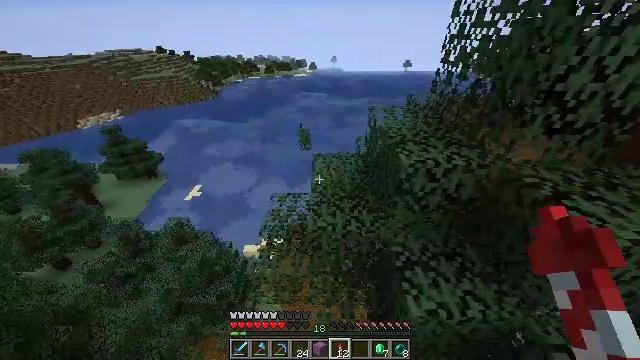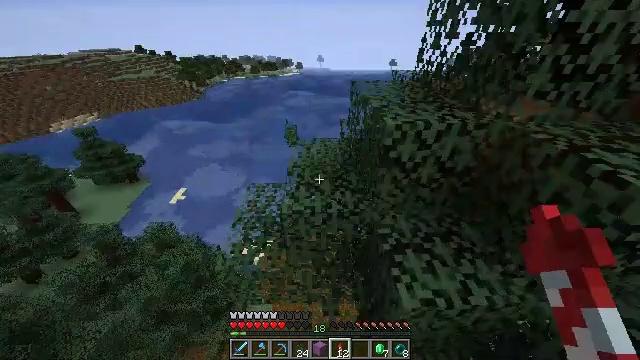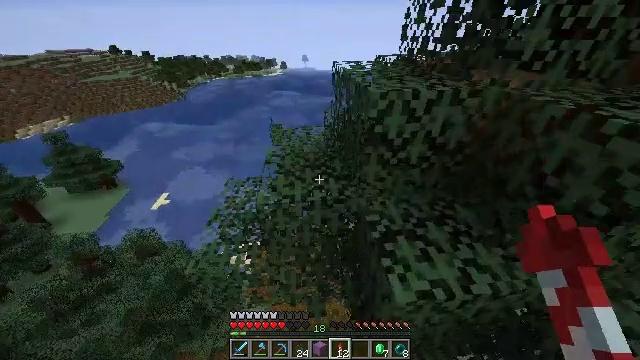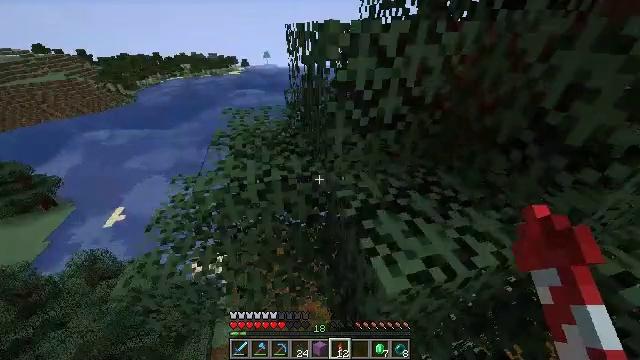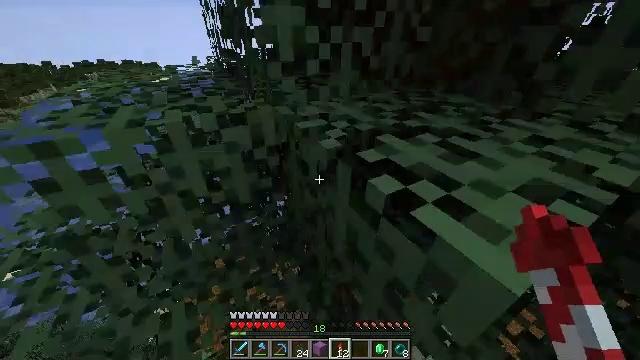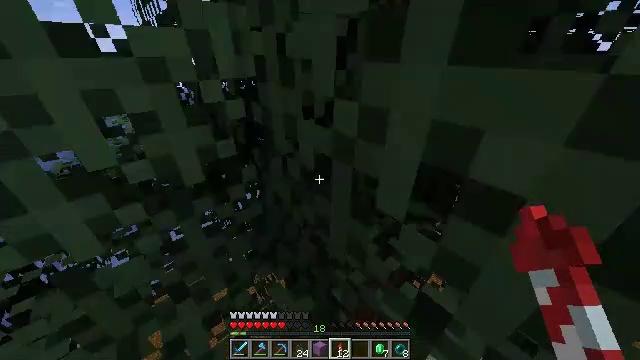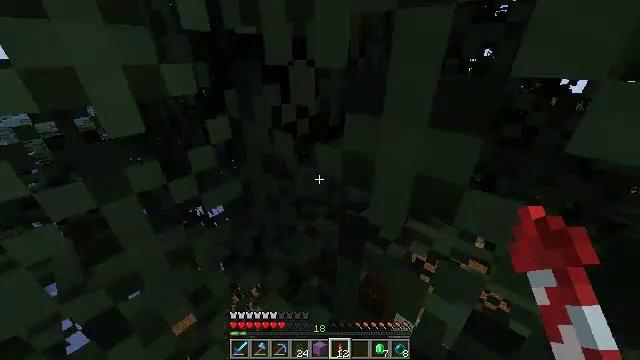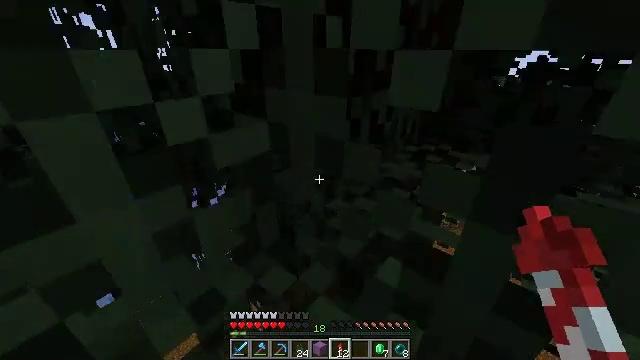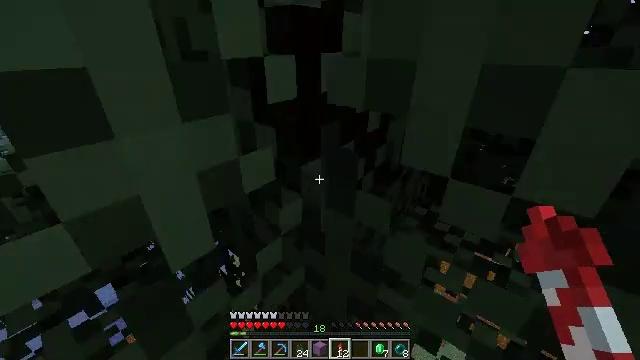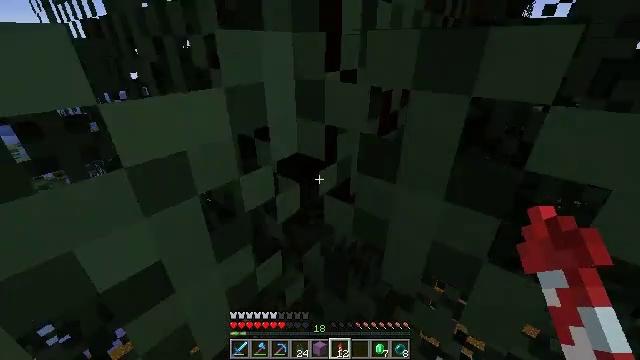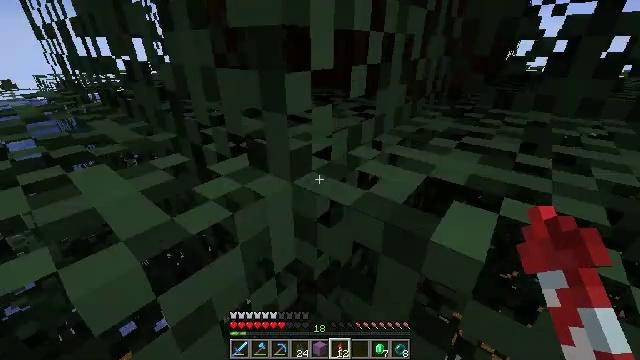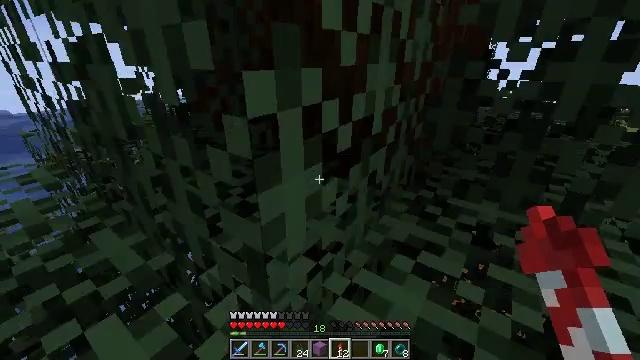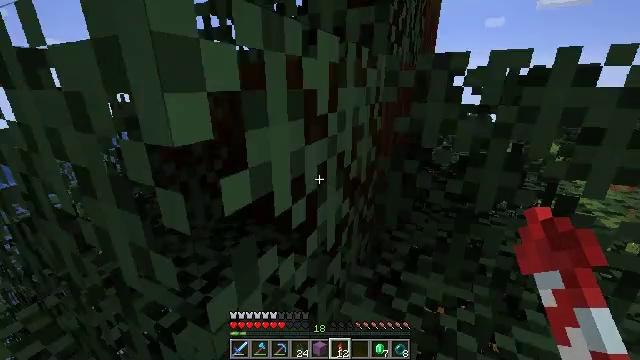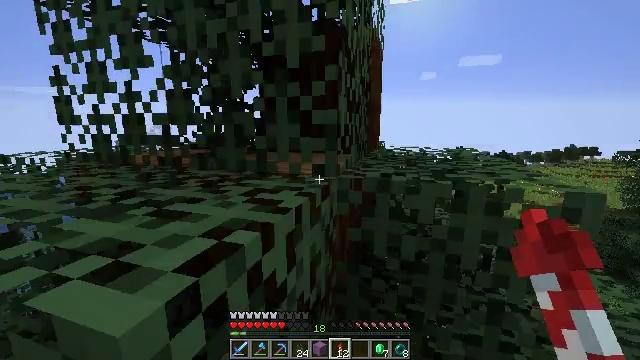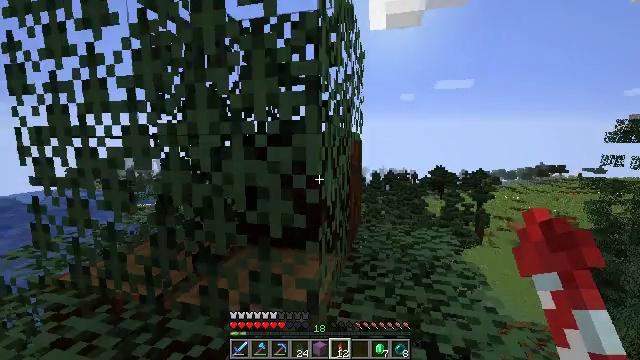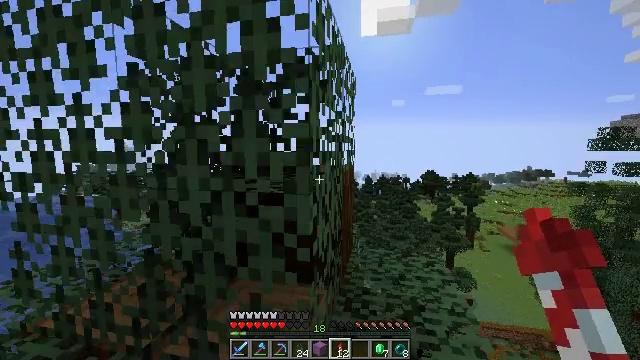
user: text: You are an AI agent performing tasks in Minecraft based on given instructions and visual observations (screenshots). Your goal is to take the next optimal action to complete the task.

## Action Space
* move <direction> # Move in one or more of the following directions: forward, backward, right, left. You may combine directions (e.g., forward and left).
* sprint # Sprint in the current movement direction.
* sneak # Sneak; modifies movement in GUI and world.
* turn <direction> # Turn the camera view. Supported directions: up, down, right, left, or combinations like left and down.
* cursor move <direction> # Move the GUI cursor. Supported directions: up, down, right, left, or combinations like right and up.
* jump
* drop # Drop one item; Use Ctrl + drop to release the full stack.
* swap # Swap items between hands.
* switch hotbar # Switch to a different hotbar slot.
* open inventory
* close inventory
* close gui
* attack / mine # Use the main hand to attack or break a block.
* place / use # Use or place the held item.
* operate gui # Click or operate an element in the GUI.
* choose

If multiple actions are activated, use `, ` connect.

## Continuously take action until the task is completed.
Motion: motion action
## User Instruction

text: Mine spruce leaves from the tree.
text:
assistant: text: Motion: move forward, sprint, turn right, jump
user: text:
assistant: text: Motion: move forward, sprint, turn right, jump
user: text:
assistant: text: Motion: move forward, sprint, turn right, jump
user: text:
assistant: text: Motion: move forward, sprint, turn right, jump
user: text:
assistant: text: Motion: move forward, sprint, turn right and up, jump
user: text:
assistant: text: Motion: move forward, sprint, turn right and up, jump
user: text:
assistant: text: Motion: move forward, sprint, turn right, jump
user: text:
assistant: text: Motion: move forward, sprint, jump
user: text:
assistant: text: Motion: move forward, sprint, jump
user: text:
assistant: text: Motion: move forward, sprint
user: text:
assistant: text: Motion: move forward, sprint, turn right and up
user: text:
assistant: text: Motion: move forward, turn right and up
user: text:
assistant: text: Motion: move forward, turn right and up
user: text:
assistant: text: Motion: turn right and up
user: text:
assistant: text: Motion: turn right
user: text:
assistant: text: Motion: no_op
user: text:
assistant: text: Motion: no_op
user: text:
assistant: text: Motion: turn up, switch to hotbar 1
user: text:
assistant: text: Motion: turn left, switch to hotbar 1
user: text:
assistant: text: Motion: turn left, switch to hotbar 1
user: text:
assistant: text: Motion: turn left and down
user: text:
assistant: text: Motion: turn left and down
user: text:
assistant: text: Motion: turn left
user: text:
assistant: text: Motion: turn left
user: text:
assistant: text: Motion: move forward, turn down
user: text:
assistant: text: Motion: move forward, turn left and down
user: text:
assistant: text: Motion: move forward, turn left and down, jump
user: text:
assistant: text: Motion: move forward, turn left and down, jump
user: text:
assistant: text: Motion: move forward, turn left and down, jump
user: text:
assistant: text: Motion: move forward, jump